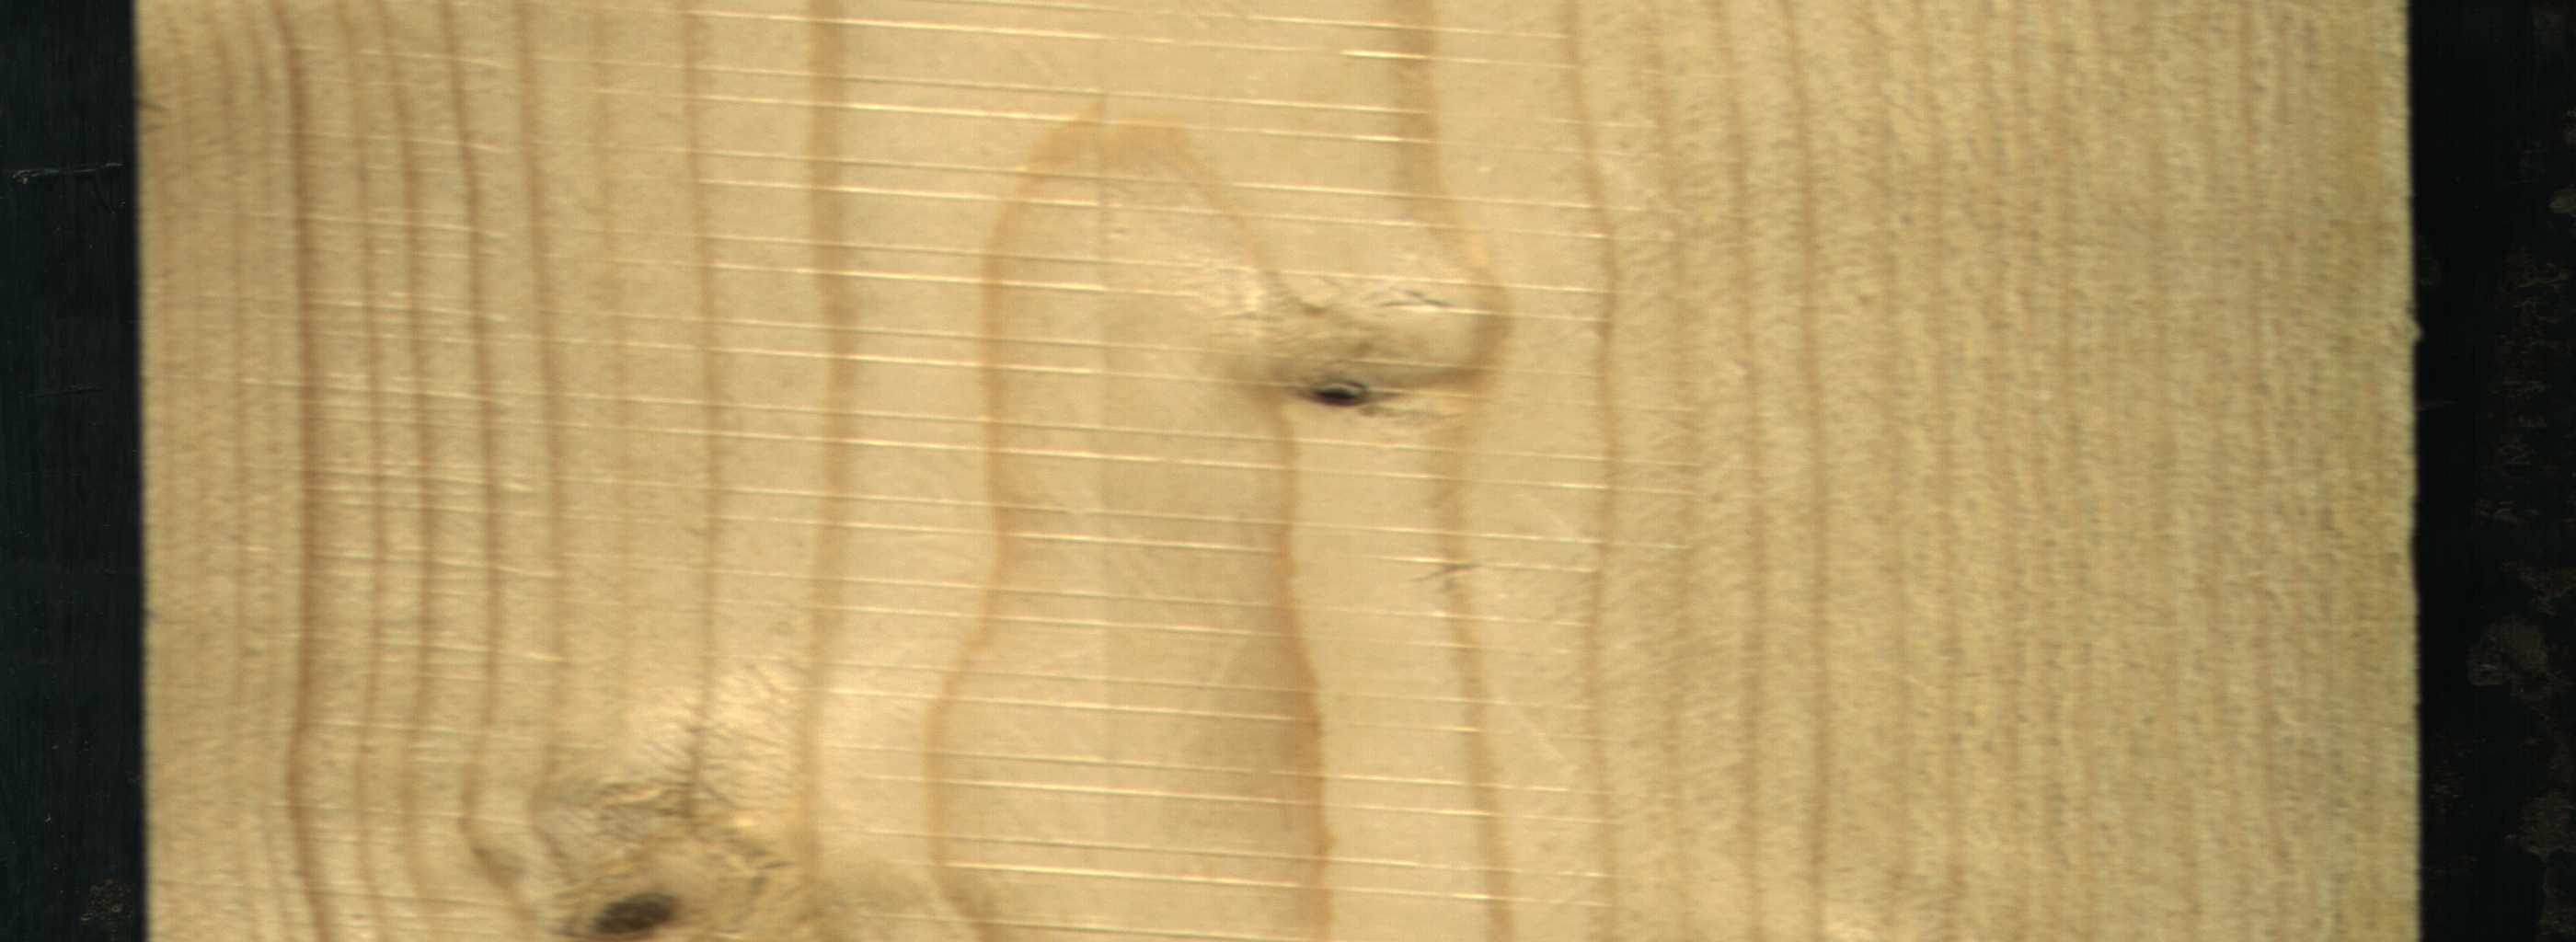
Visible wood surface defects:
Dead_Knot
Live_Knot